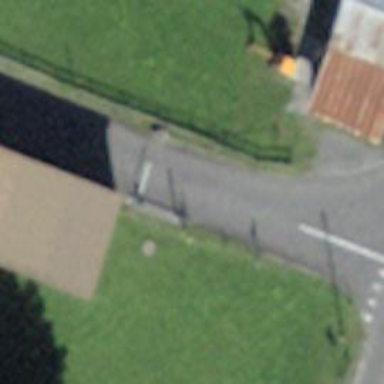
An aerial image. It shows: Lift gate barrier.